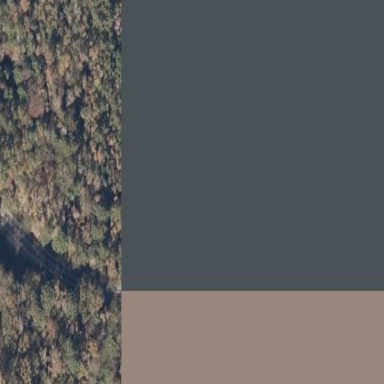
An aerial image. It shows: Beautiful woodland area.